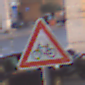
Verkehrszeichen: RadverkehrRechts
Umgebung: Outdoor, Urban
Tageszeit: SunriseSunset
Wetter: Clear
Licht: Natural
Jahreszeit: NotSpecified
Kontrast: MediumContrast